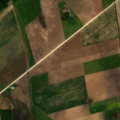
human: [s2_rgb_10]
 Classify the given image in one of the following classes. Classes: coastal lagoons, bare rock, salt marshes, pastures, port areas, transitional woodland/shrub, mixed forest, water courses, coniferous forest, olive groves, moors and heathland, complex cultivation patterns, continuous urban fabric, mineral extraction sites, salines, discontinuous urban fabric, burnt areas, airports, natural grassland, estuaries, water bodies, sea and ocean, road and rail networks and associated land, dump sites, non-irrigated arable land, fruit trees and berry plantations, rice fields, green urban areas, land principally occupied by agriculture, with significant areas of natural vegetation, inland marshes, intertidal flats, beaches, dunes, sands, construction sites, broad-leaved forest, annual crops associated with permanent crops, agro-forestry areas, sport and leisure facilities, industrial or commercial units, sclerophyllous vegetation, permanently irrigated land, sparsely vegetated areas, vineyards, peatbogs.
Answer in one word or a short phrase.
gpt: non-irrigated arable land, pastures, complex cultivation patterns, broad-leaved forest